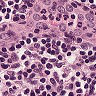
Metastatic tissue present: no